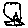
Label: tree